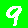
Digit: 9